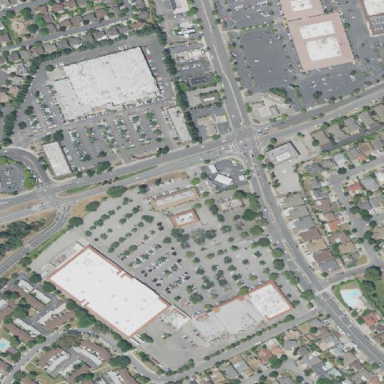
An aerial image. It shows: Retail area.